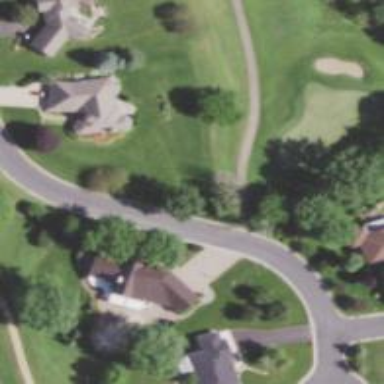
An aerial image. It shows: Pathway for golfing.